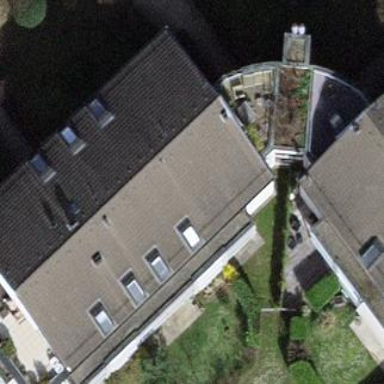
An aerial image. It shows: Garden enclosed by fence.